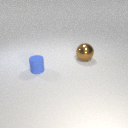
large brown metal sphere to the right of small blue rubber cylinder